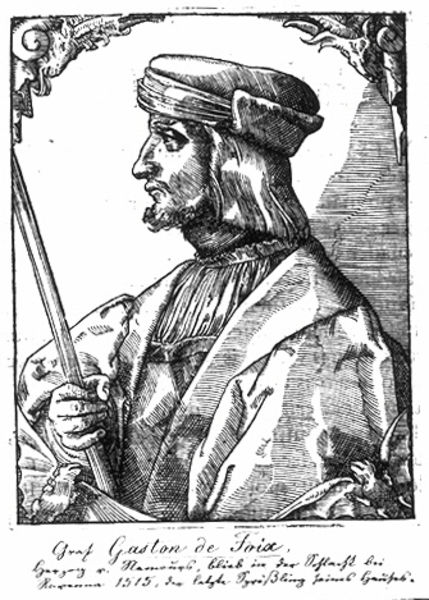
Titel: Bildnis des Gaston de Foix, Herzog von Nemours
Künstler: Tobias Stimmer
Institution: (Seriendruck)
Schlagwörter: berg, flügel, hand, mann, schatten, umhang, finger, frisur, haar, hut, mund, nase, profil, schwarz, weiss, tiere, haube, bart, hemd, kappe, mütze, falten, kragen, rahmen, bildnis, hals, portrait, porträt, auge, figur, haare, kutte, mantel, adel, kinn, lippen, stock, holzschnitt, schrift, rahmung, stab, grafik, graphik, arch, folds, hands, hat, king, lanze, priest, robes, soldier, sword, white, black, collar, face, hair, nose, old, painting, robe, inschrift, seitenansicht, verzierung, all, picture, print, glatt, rüschen, wange, kinnbart, buch, druck, schraffur, radierung, stich, seite, schwert, text, waffen, waffe, serie, profile, seitenprofil, man, roman, krieger, head, mountain, brave, eyes, knight, spanish, road, side, schnecke, drawing, paper, postkarte, black and white, frame, look, ornament, gravure, bock, paul, coat, fabric, mouth, etching, illustration, line, sketch, beard, french, saint, ziege, jacket, writing, spiral, wings, graf, person, fledermaus, royal, cape, cloak, clothes, mantle, antique, renaissance, jesus, monk, engraving, medieval, eye, war, fingers, warrior, edler, long hair, pen and ink, shading, lithograph, seriendruck, guard, dragon, script, carving, clothing, stick, hatching, page, shirt, cross hatching, lion, staff, estampe, cranach, bat, wing, zeichnung, left, potrait, bold, turban, middle ages, posed, serious, weapon, ruffle, spear, killed, european, cross hatch, fleder, holding, clasp, official, pleats, and, at, lance, portait, 1515, gaston de frise, arts graphiques, duerer, chivalry, torso, frills, an, peter, mensch, count, tunic, gaston, be, gaston de foise, line drawing, scribe, gaston de foix, nast, pauk, explorer, afraid, crusader, sir, robin, forth, from, camalot, he, was, not, to, die, oh, in, zweig, harre, de foix, eue, profel, mustard, anthique, cardigan, posing, olde, oldenglish, sord, filigree, de, hatch marks, foise, responsible, historian, guston de foise, black and wihte, left face, holding a stick, left-side